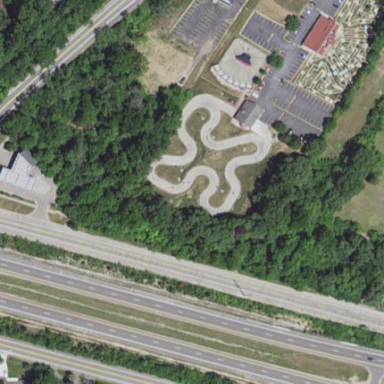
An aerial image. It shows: Karting raceway road for racing enthusiasts.